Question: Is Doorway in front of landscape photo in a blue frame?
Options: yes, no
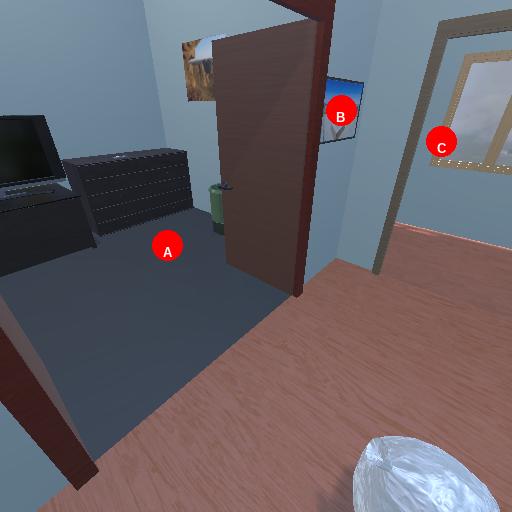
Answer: yes